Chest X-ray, AP view. Patient: 25 years old, sex M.
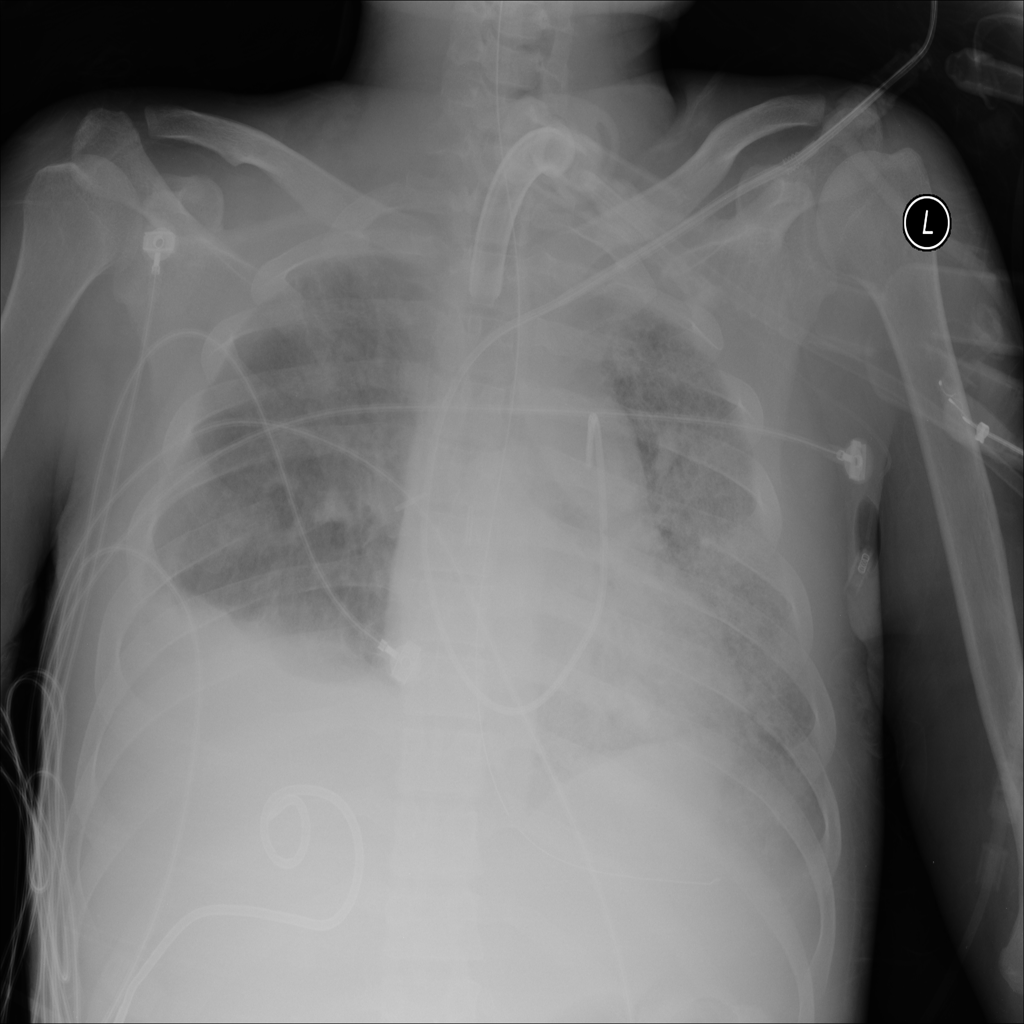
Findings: No Finding